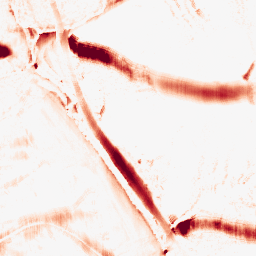
Category: morphological
Decomposition family: morphological_ellipse
Decomposition parameters: operation: opening
width: 30
height: 10
Upsampling method: sinc_blackman
Upsampling parameters: scale: 2
kernel_size: 16
Upsampling scale: 2